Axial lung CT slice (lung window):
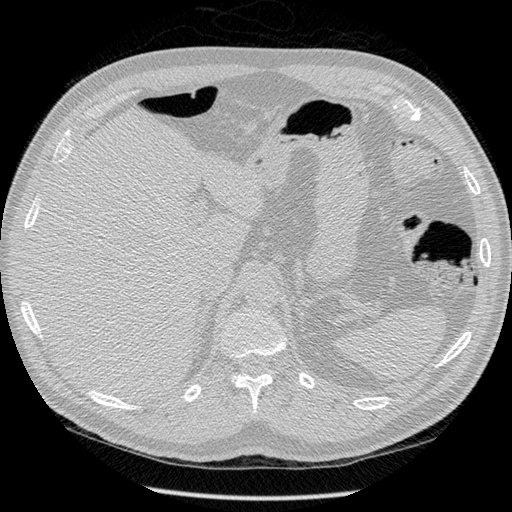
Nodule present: no